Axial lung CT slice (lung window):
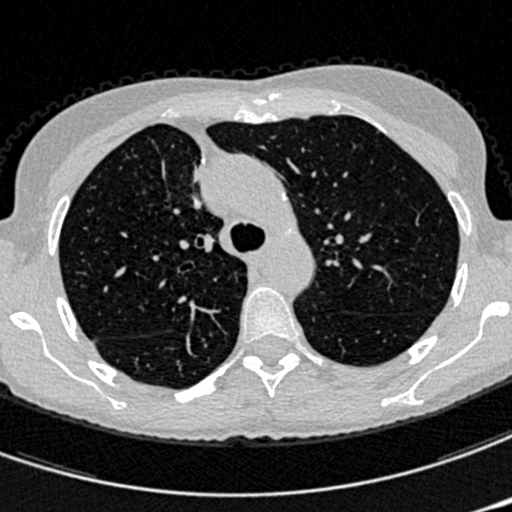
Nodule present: no